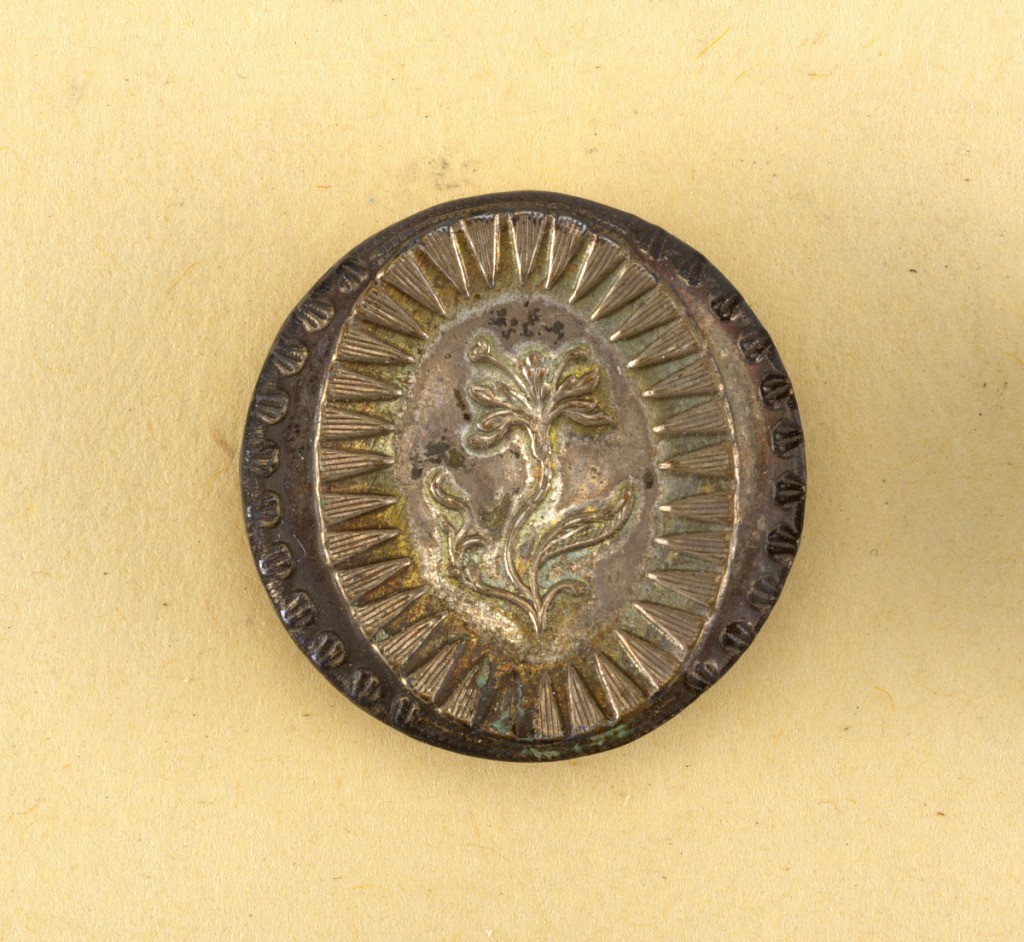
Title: Button
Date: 18th century
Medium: Silvered copper over wood
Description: Component -b is on Cooper Union Exhibition card 5
-a/c: Three round buttons with thin silvered copper faces. Round design of central floral spray enclosed in oval formed by border of triangles, all pointing in toward center. Outside round border of shell pattern. Wooden back with crossed strands of gut for sewing.